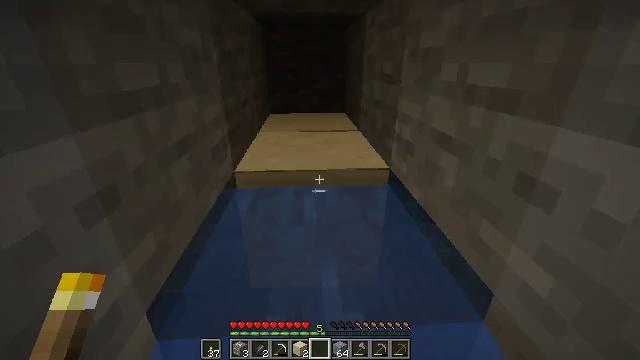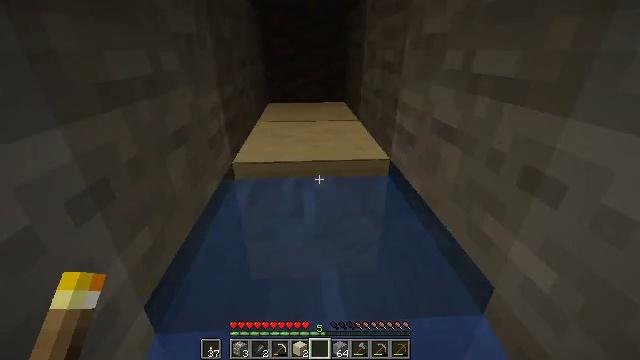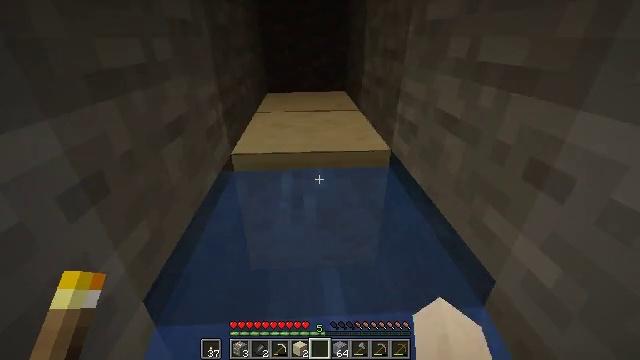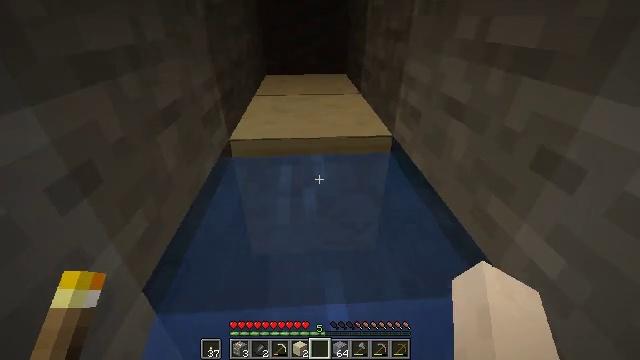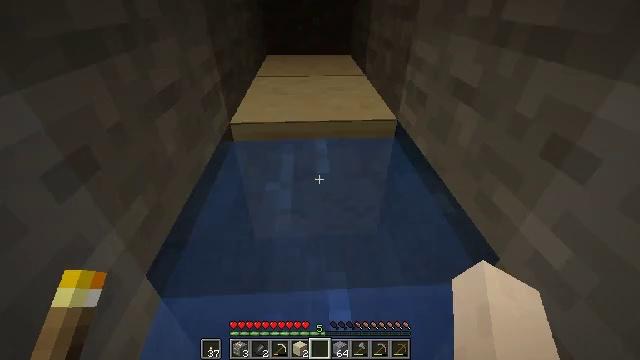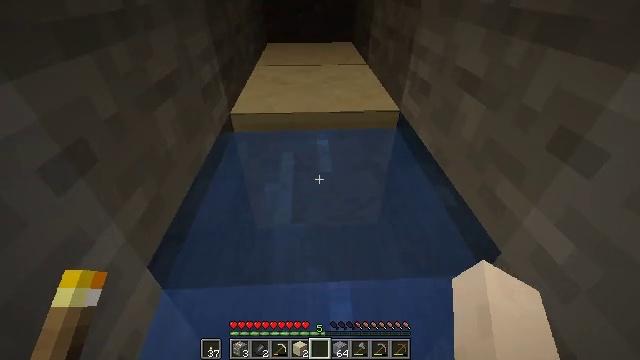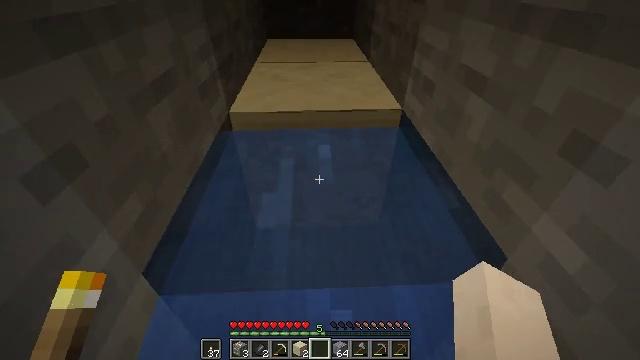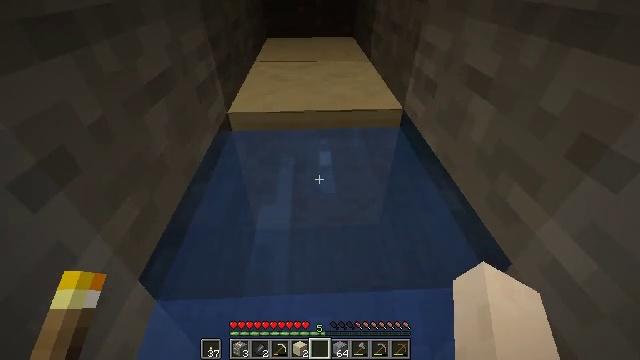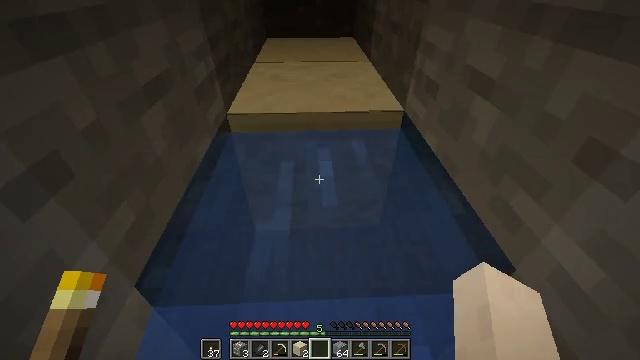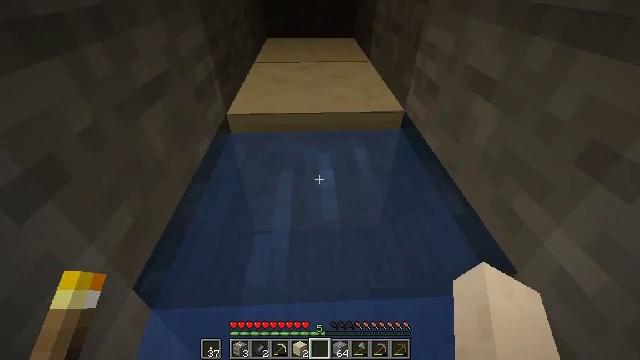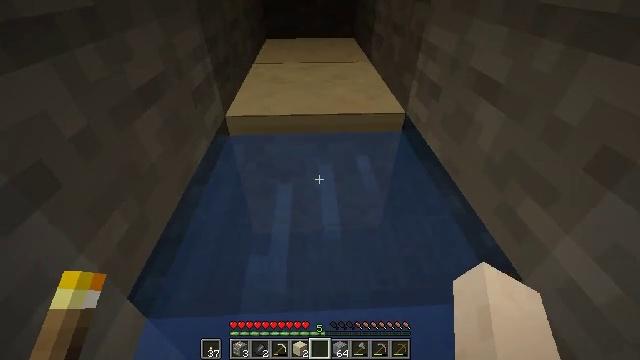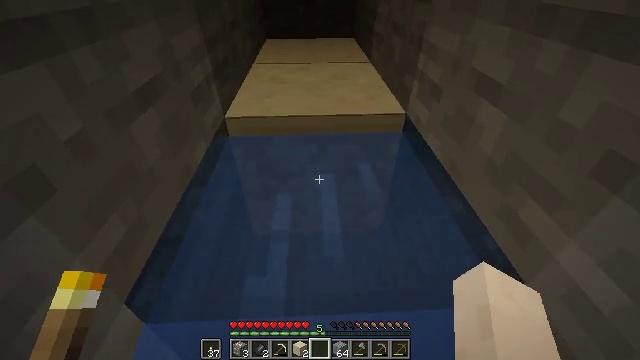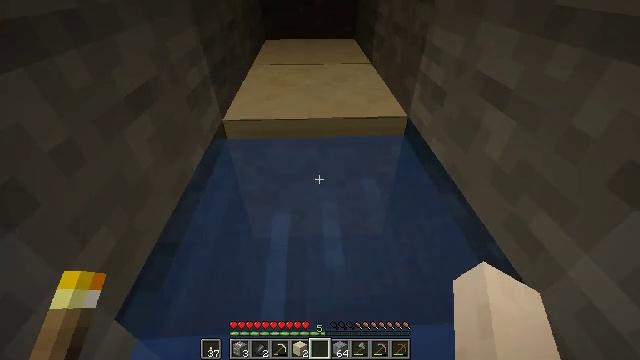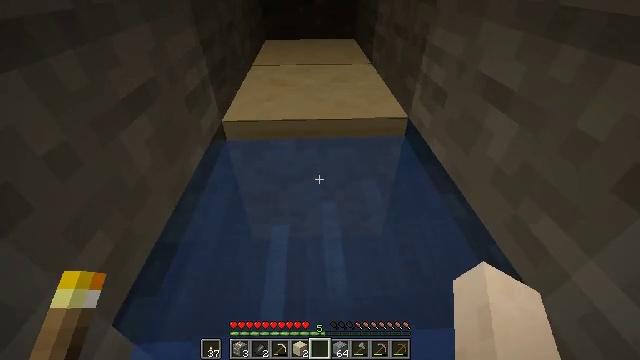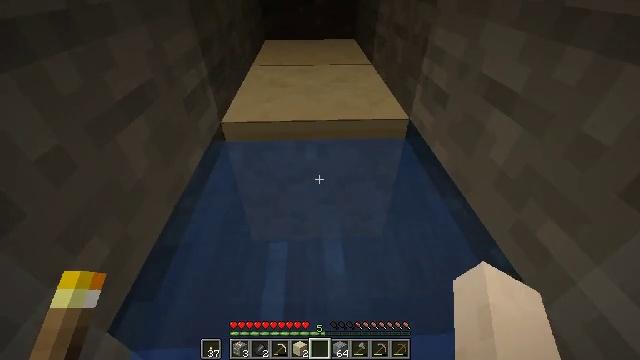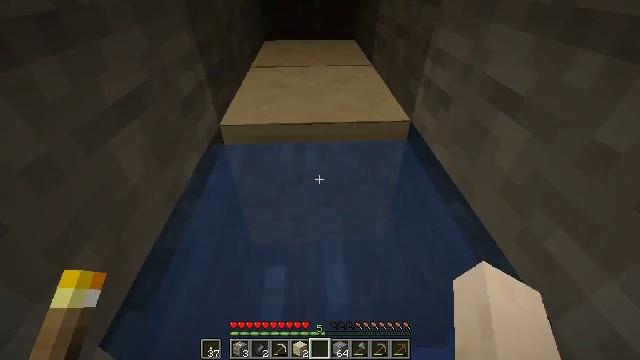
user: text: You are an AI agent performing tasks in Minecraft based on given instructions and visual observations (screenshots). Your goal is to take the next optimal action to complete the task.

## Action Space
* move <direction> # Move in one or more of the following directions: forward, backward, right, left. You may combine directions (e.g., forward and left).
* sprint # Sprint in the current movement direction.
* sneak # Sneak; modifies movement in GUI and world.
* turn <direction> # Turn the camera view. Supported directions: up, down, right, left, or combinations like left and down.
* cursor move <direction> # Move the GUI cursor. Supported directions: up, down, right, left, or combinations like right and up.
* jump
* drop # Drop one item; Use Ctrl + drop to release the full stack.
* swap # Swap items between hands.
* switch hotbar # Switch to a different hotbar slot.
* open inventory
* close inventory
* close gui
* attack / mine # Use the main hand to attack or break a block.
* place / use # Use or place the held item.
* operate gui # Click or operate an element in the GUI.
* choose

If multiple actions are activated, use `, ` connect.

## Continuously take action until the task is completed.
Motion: motion action
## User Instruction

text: Dig up the sandstone.
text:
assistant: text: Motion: move forward, turn down
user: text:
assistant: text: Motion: move forward, turn down
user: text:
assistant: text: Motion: move forward, turn down
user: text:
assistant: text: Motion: move forward, turn down
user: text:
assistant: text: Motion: move forward, turn down
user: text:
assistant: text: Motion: move forward
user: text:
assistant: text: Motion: move forward
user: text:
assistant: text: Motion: move forward
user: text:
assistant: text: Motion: move forward
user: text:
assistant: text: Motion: move forward
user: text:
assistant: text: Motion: move forward
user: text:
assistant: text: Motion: move forward
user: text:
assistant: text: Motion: move forward
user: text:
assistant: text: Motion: move forward
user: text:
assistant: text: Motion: move forward
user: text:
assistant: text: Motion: move forward
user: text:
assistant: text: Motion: move forward
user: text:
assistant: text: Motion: move forward
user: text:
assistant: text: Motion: move forward
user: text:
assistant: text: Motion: move forward
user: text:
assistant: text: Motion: move forward, switch to hotbar 3
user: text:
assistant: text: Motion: move forward, turn up, switch to hotbar 3
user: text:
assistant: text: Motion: move forward, turn up, attack / mine, switch to hotbar 3
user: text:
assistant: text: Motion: attack / mine
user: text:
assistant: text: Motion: attack / mine
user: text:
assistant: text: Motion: attack / mine
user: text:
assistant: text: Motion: attack / mine
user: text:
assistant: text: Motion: attack / mine
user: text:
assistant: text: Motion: attack / mine
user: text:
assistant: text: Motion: attack / mine